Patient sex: M
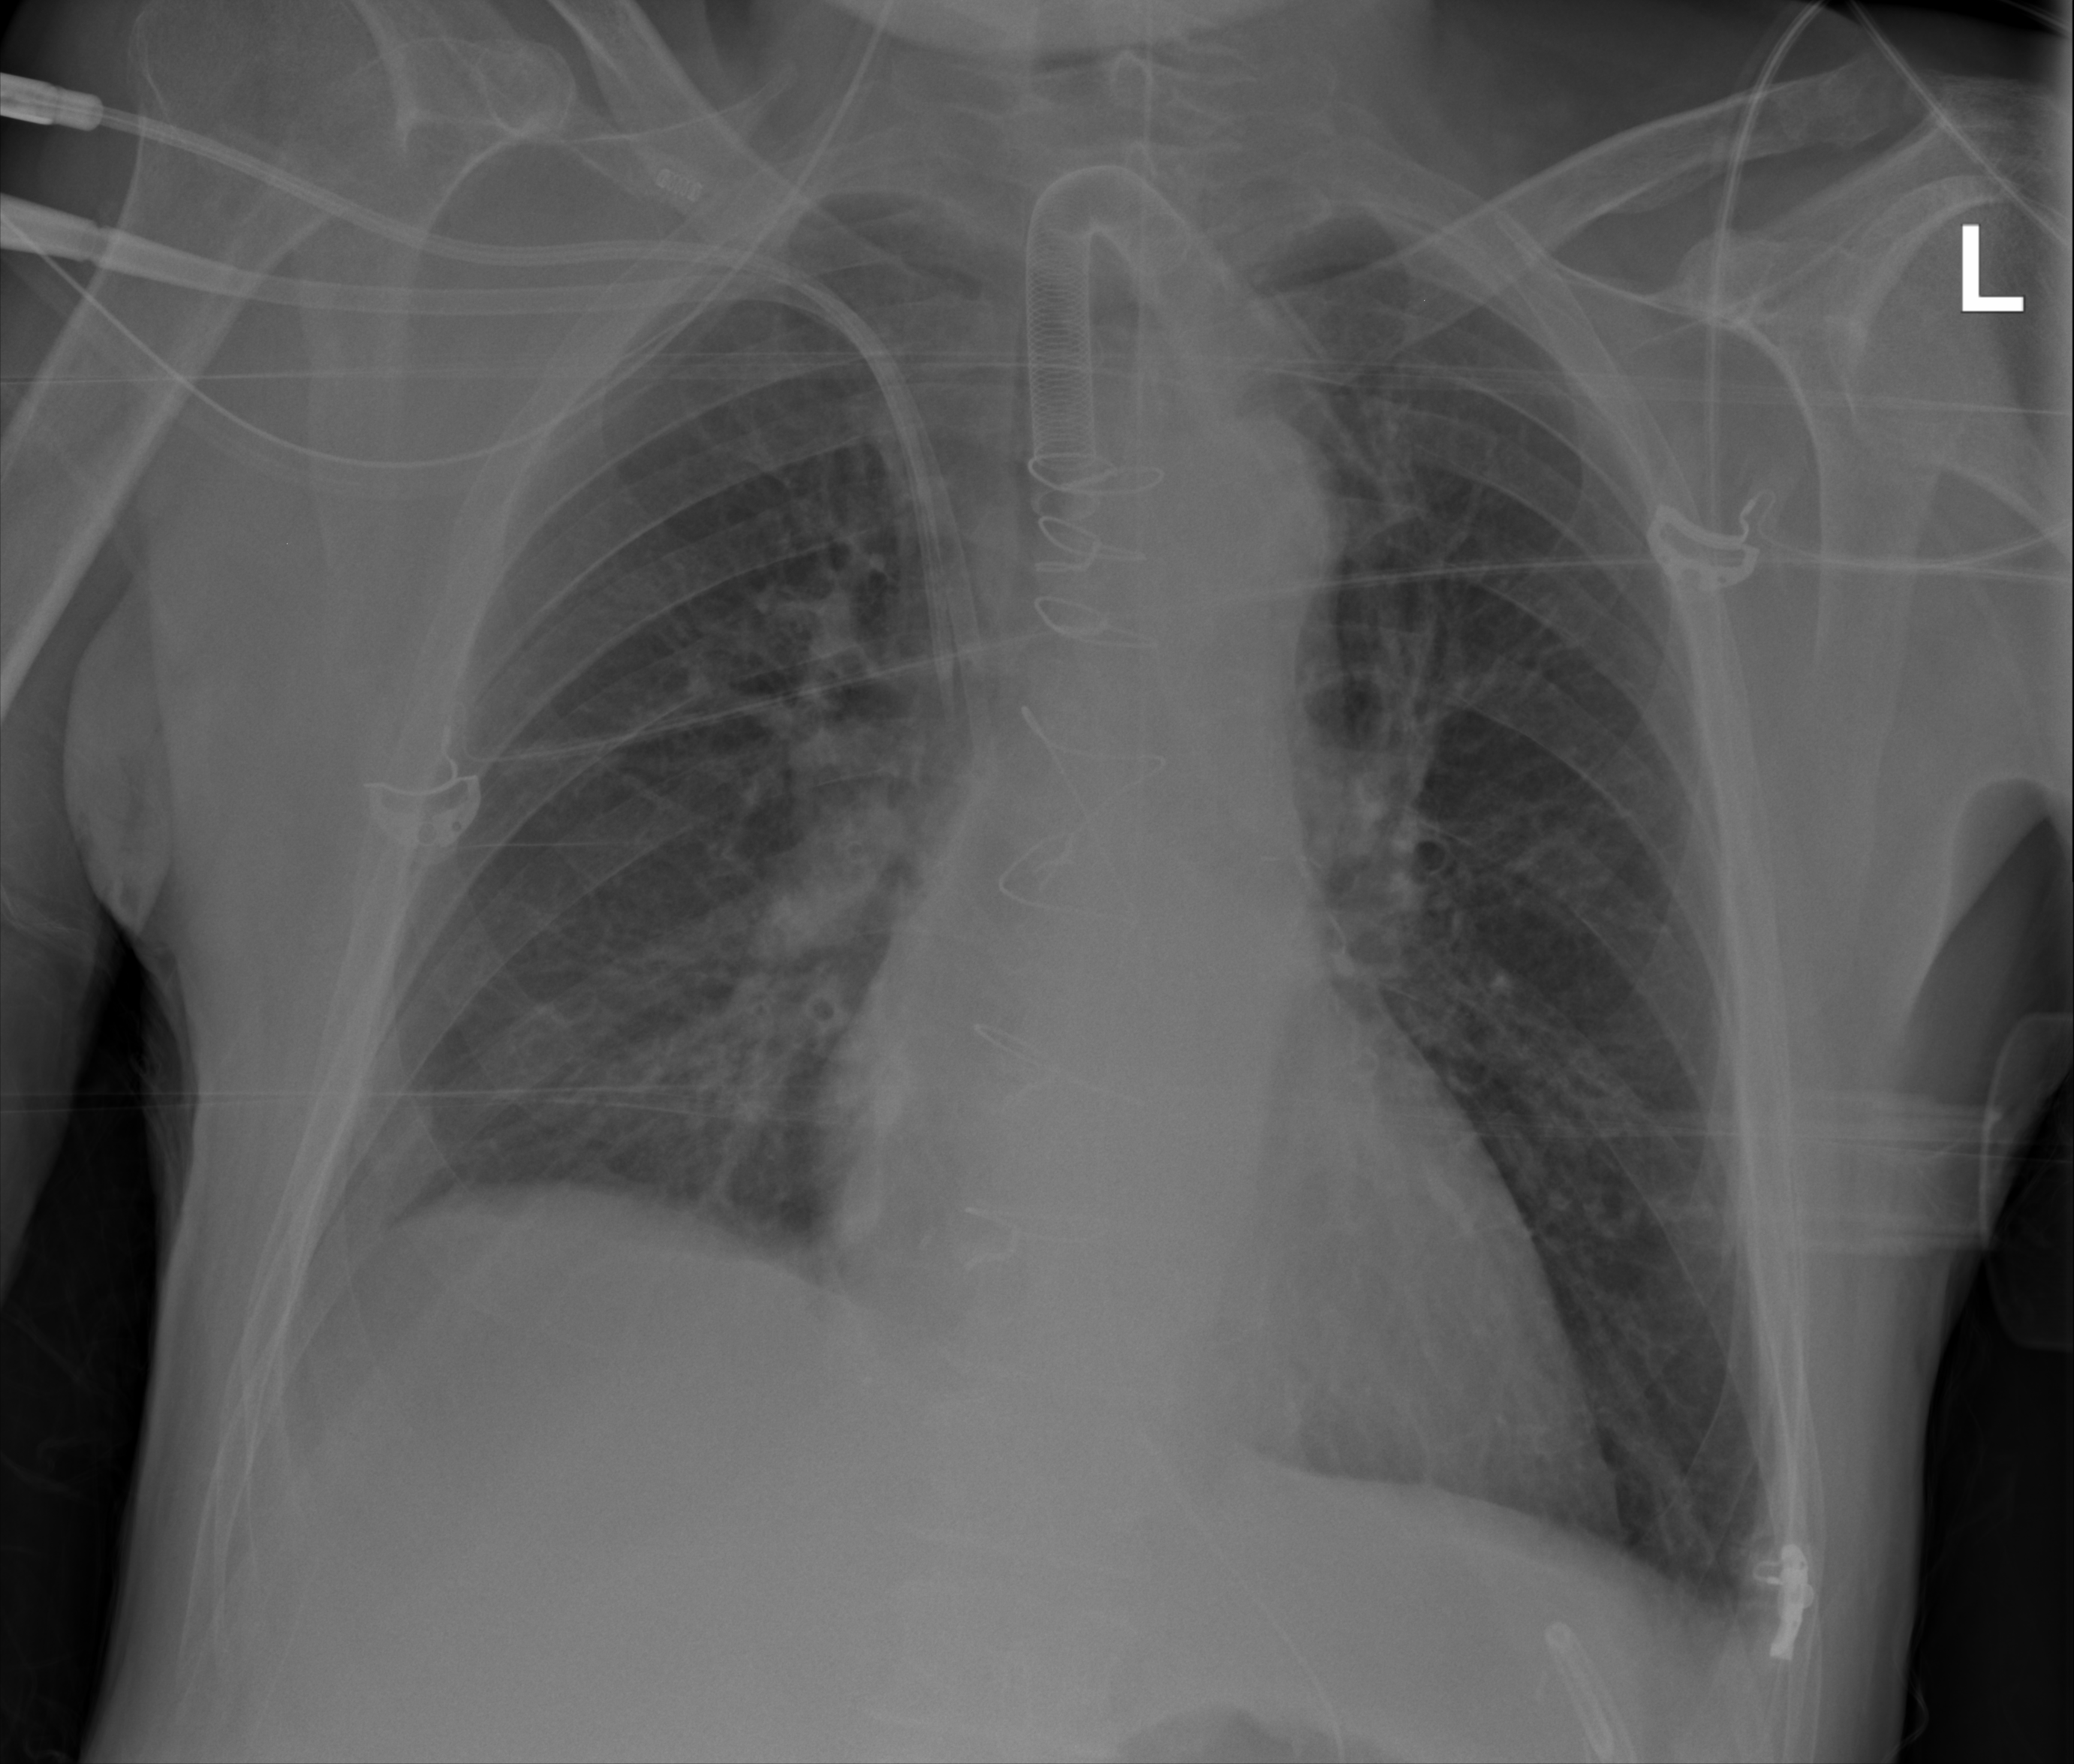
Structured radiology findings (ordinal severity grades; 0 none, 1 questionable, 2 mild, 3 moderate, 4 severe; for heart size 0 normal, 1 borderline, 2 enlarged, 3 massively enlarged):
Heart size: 1
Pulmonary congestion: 1
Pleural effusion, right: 1
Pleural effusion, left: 1
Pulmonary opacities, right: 0
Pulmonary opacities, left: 0
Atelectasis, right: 2
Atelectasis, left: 2